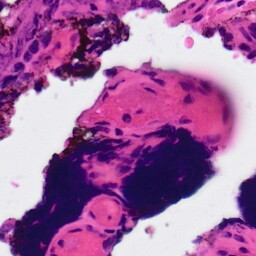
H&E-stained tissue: Ovarian